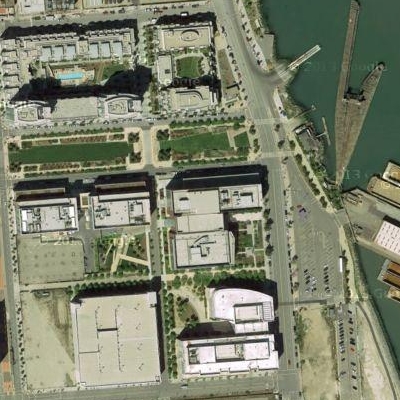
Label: cIndustry